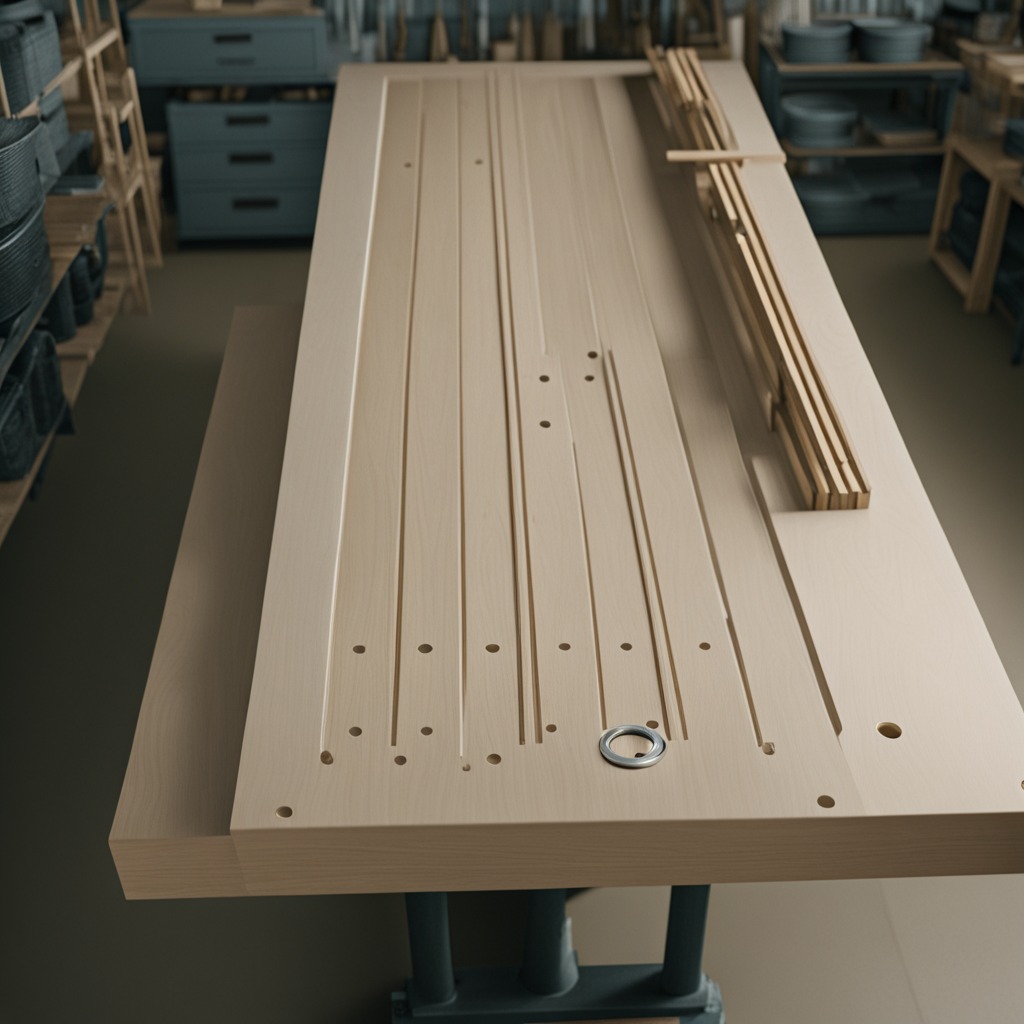
A flat metal washer is lying on the workbench inside a coastal fishing gear workshop.